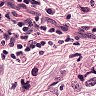
Metastatic tissue present: yes